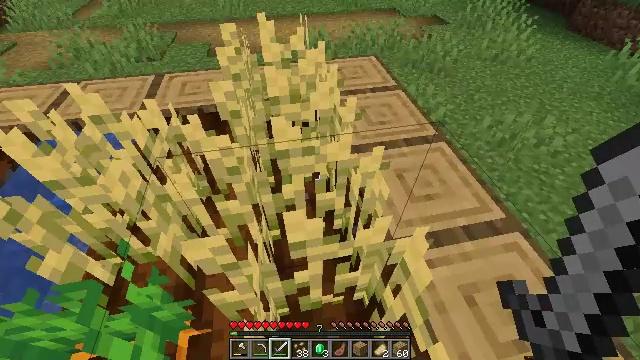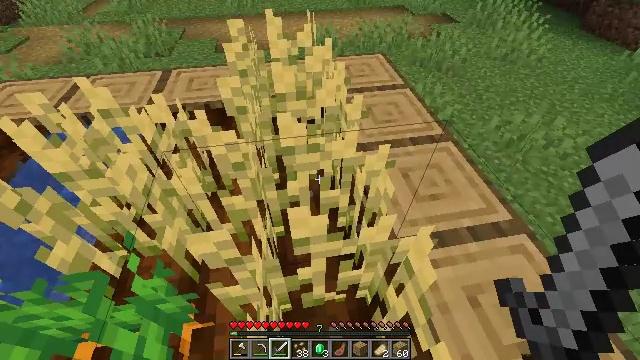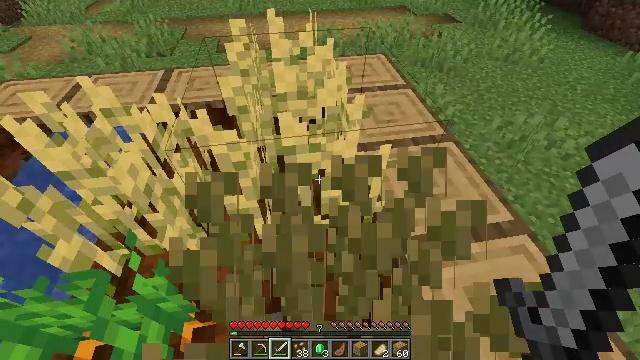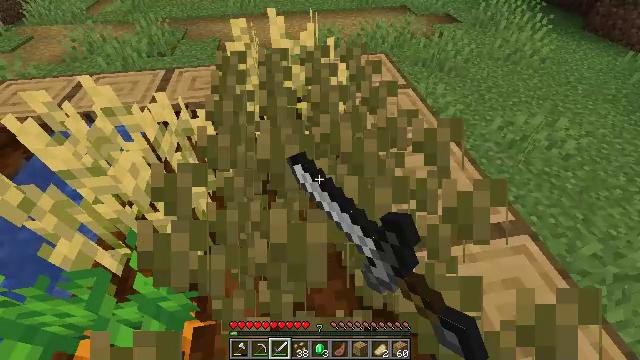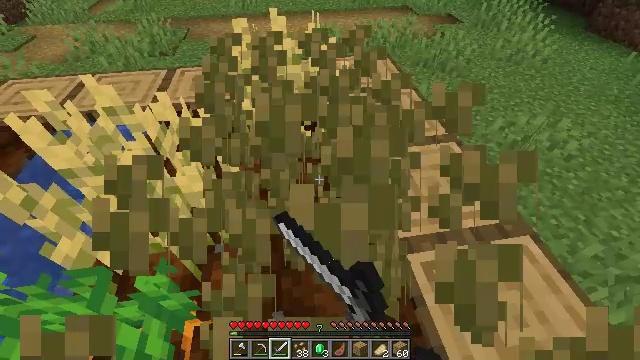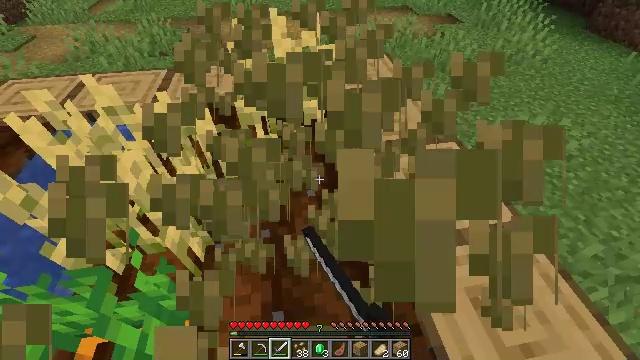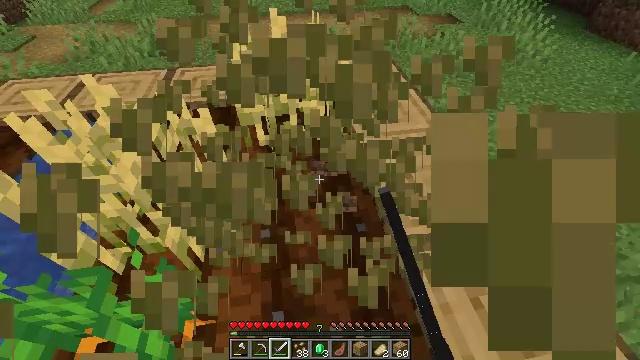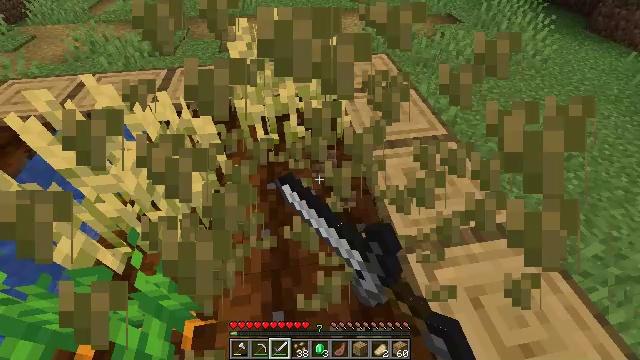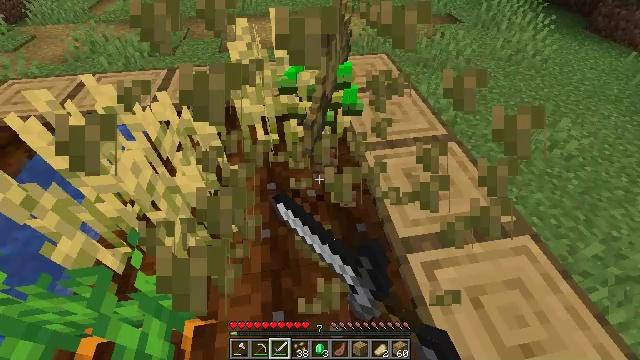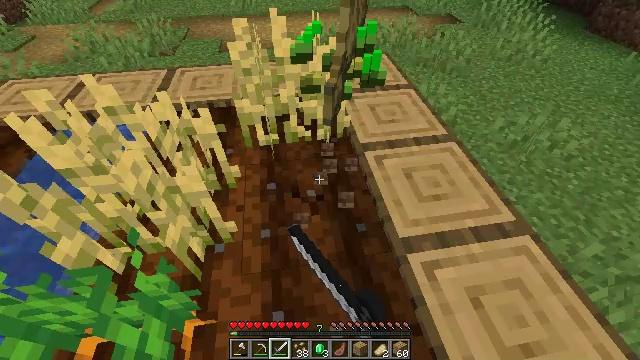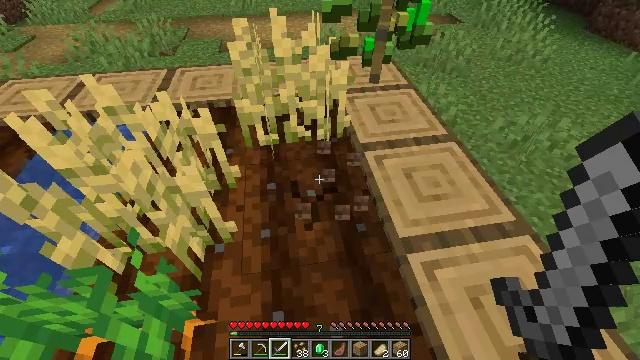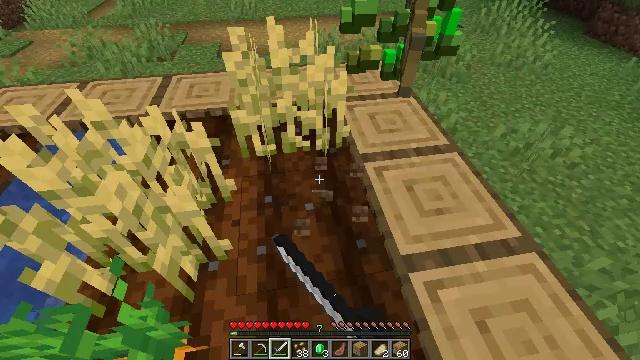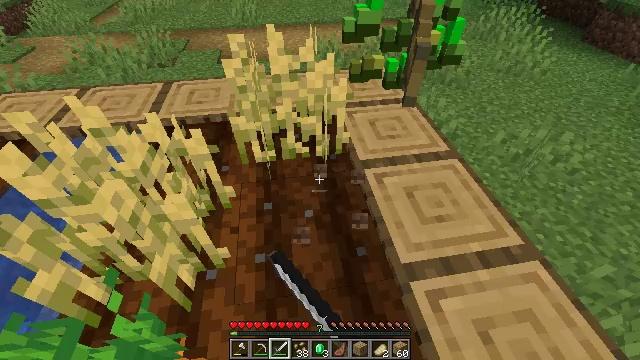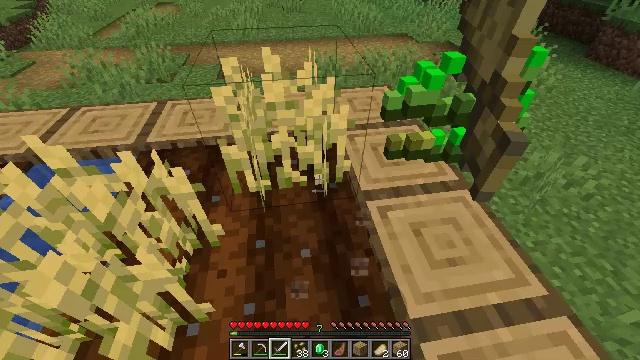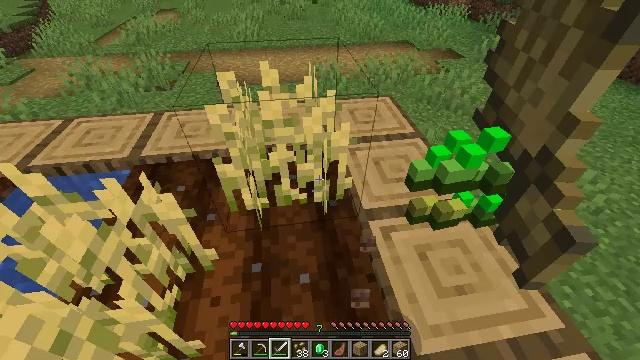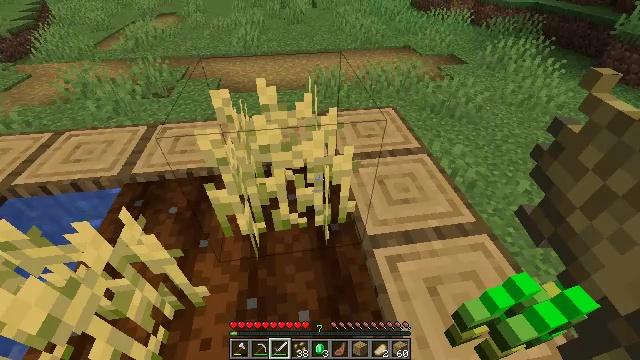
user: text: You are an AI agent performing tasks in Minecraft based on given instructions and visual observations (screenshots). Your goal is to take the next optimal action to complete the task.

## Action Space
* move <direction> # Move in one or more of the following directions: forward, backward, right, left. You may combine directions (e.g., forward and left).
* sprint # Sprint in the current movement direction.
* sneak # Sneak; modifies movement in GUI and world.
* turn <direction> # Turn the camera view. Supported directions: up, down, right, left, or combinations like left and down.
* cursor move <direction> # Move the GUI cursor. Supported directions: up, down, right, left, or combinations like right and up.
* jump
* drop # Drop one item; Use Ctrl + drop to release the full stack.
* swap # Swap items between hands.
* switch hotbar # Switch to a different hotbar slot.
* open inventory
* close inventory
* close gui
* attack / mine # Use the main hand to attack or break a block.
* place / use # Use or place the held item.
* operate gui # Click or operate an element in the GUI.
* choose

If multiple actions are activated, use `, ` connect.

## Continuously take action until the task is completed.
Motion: motion action
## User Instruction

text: Get wheat from the farmland.
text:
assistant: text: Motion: turn left
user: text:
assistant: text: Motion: attack / mine
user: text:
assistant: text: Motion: attack / mine
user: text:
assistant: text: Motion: attack / mine
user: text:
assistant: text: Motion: attack / mine
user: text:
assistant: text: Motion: attack / mine
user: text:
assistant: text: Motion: attack / mine
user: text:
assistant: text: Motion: attack / mine
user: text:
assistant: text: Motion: attack / mine
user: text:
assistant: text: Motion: attack / mine
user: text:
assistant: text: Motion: move forward
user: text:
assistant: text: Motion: move forward, turn up
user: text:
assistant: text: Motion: move forward, turn up
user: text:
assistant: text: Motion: move forward, turn up
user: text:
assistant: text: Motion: move forward
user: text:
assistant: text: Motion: move forward, turn up
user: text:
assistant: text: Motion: move forward
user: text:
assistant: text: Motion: no_op
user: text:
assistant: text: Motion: no_op
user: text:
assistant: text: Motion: attack / mine
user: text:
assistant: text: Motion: attack / mine
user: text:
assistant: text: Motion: attack / mine
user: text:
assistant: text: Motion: turn left, attack / mine
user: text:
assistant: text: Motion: turn left
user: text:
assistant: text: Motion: turn left
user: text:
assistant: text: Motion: turn left
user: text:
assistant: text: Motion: turn left
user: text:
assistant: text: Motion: turn left and up
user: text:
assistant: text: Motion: move forward, turn left
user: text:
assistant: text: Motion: move forward, turn left